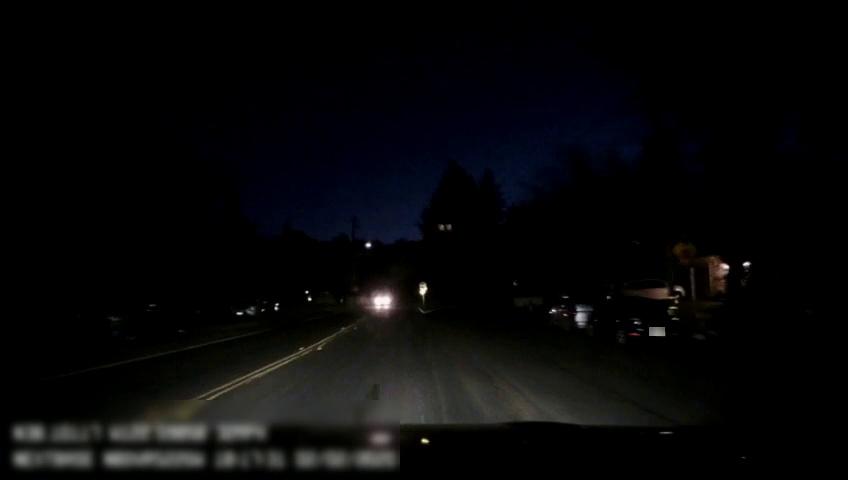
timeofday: Night
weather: Other
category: Drivable Space
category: Vehicles | Car
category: Vehicles | Car
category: Vehicles | Car
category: Vehicles | Car
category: Vehicles | Car
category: Lanes | Alternate Lane
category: Lanes | Opposite Lane
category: Lanes | Alternate Lane
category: Lanes | Opposite Lane
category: Lanes | Current Lane
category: Traffic | Signs